Aerial crown-view tile of a tropical tree (Barro Colorado Island, Panama), acquired 20250317:
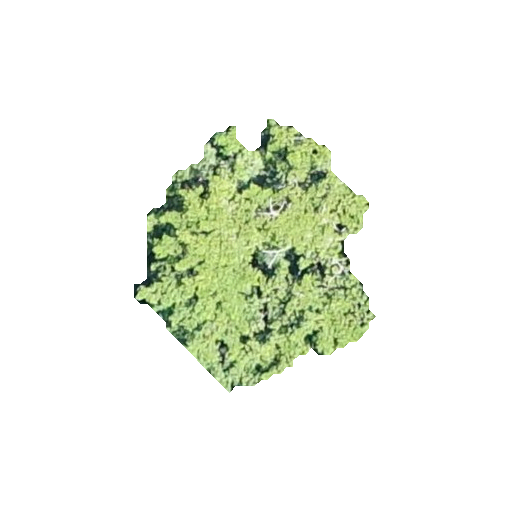
Species: Tabernaemontana arborea
GBIF accepted scientific name: Tabernaemontana arborea
Crown area: 64.041 m²